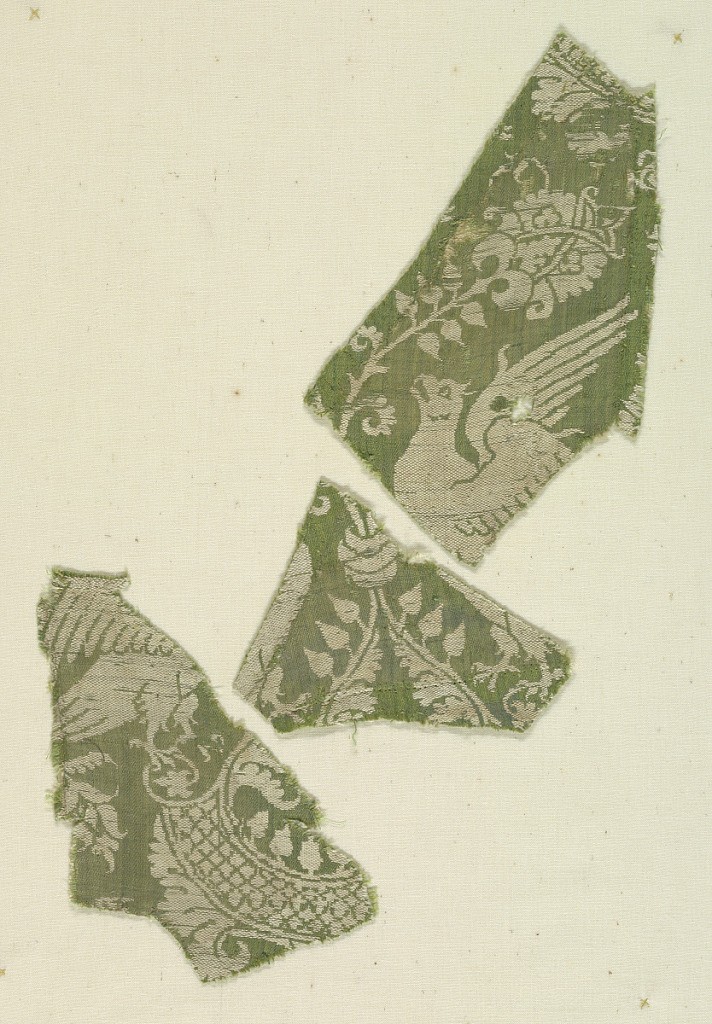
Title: Fragments
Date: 14th century
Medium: silk Technique: two integrated fabric structures; 2/1twill plus plain weave.
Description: Confronted falcons with spread wings in cream on green.